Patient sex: F
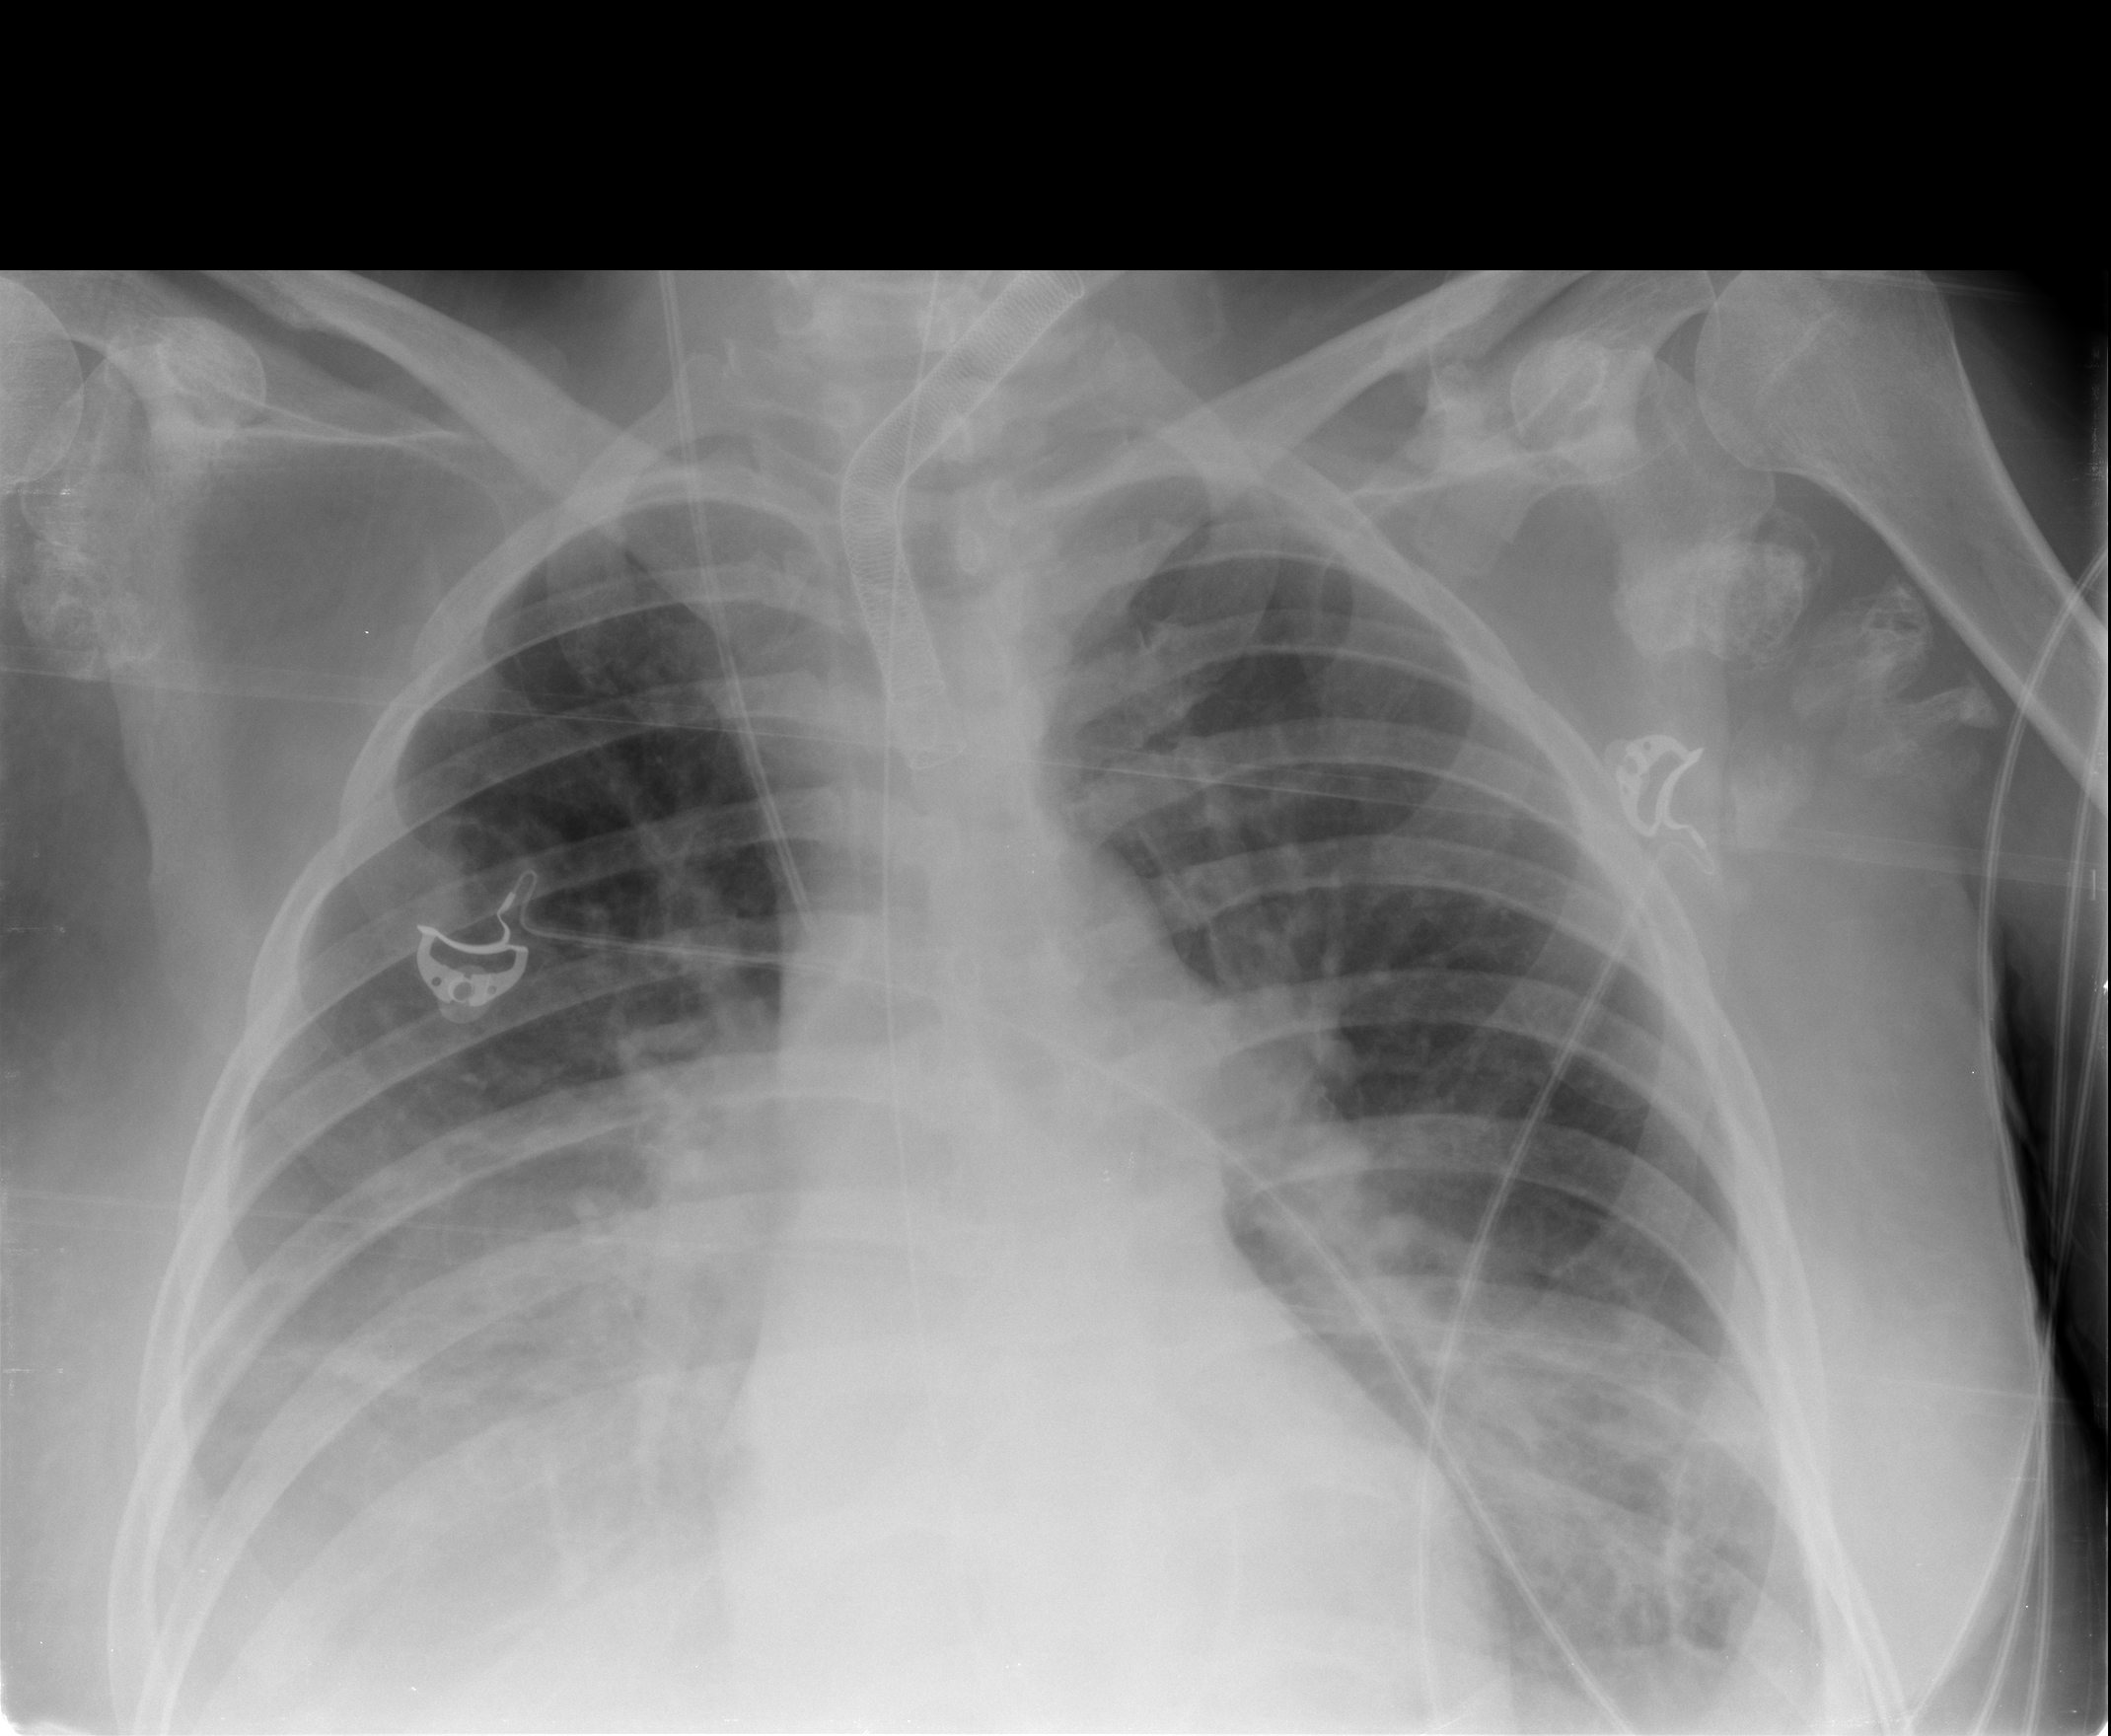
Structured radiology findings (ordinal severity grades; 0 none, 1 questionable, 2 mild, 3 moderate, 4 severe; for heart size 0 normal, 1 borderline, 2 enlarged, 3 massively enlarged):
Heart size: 0
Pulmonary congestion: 2
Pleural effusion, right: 2
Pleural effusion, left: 0
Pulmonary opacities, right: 2
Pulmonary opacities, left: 2
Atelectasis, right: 2
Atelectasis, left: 2